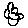
Label: flower